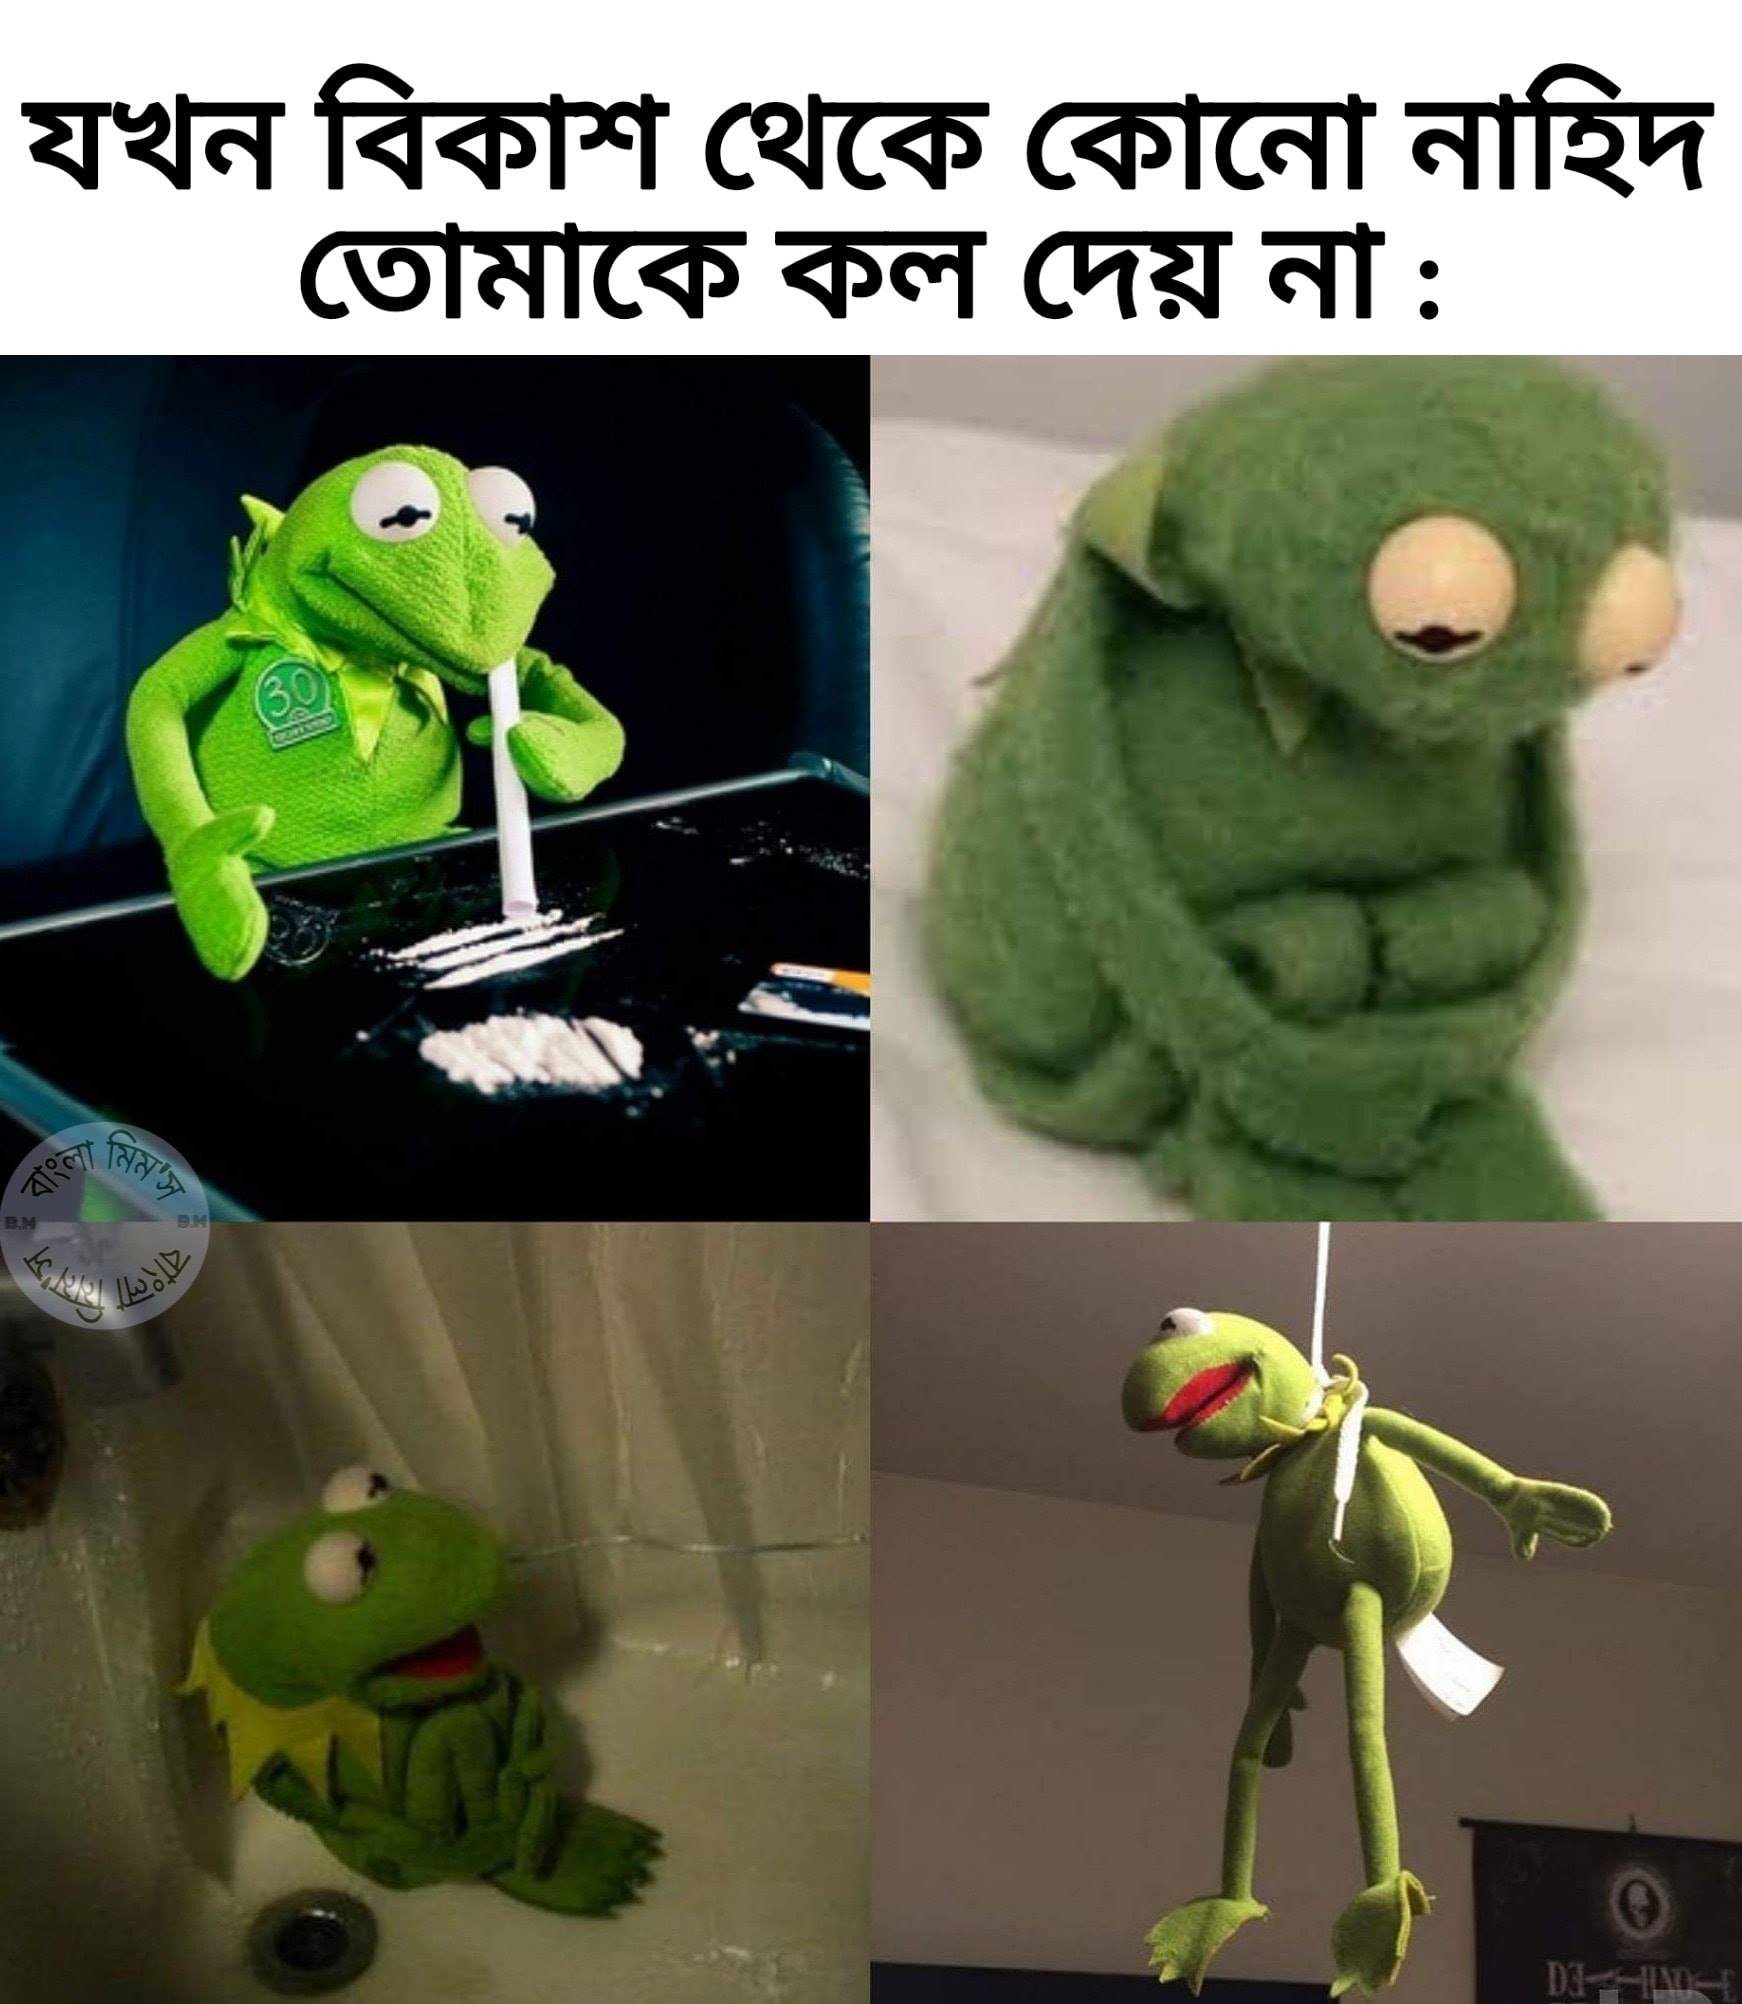
Caption: যখন বিকাশ থেকে কোনো নাহিদ তোমাকে কল দেয় নাঃ
Label: non-hate